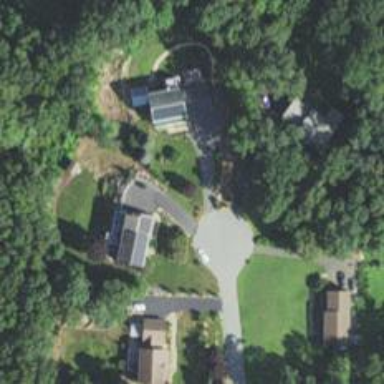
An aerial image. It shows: Residential driveway designated as service road.